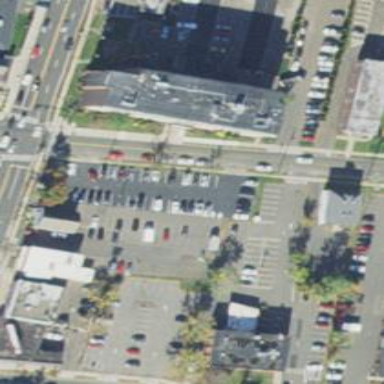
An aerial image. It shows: Parking area.